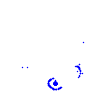
Particle: electron